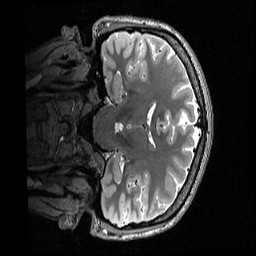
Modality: T2w
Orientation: coronal
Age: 26
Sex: female
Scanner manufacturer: siemens
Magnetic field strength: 3 T
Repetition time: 3.2 s
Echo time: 0.566 s